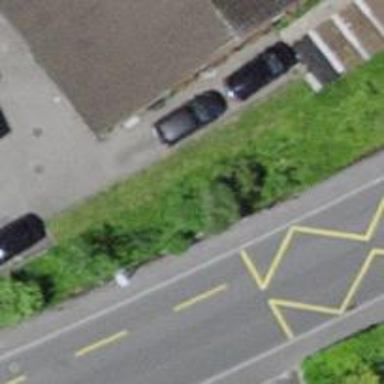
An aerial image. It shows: Asphalt platform for public transport.